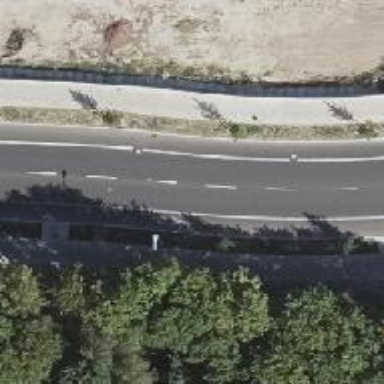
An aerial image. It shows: Secondary road with separate sidewalks on both sides. It has exclusive cycle lanes on both sides. The road surface is asphalt.